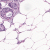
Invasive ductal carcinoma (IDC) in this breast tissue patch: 1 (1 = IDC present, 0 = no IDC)